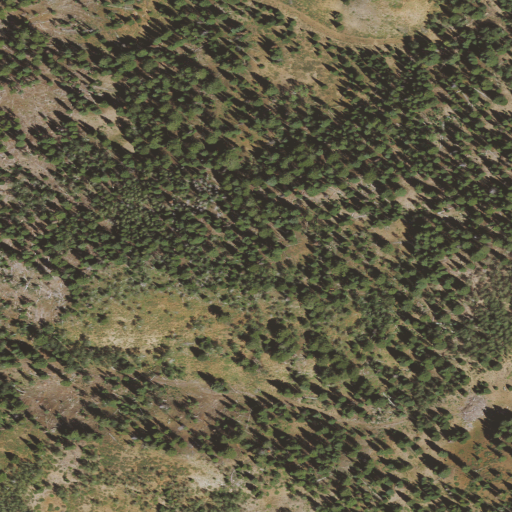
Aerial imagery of depression(s) in Utah named Spencer Basin containing evergreen forest, deciduous forest, mixed forest, and shrub